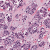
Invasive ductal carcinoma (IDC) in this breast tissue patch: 1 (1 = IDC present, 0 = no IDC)